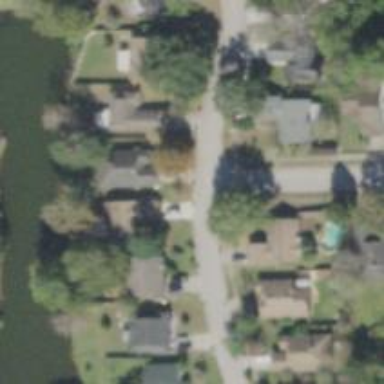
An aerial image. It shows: Residential road.